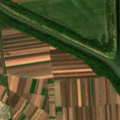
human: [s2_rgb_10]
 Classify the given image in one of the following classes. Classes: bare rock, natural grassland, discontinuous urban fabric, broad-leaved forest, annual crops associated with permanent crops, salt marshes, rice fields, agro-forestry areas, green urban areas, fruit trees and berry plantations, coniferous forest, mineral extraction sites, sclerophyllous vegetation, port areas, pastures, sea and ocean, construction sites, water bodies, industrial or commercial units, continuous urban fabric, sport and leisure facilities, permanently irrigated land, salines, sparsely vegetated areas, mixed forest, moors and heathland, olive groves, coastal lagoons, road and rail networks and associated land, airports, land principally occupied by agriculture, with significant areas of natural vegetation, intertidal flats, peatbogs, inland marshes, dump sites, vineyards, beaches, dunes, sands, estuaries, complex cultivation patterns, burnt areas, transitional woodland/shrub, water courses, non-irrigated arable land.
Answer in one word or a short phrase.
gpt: non-irrigated arable land, complex cultivation patterns, transitional woodland/shrub, water courses